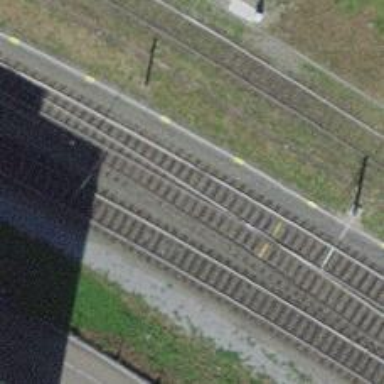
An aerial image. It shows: Railway switch.